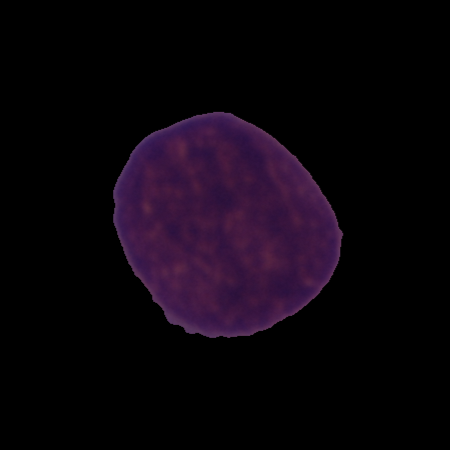
Label: cancer